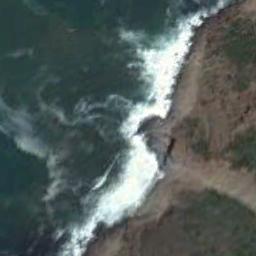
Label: beach